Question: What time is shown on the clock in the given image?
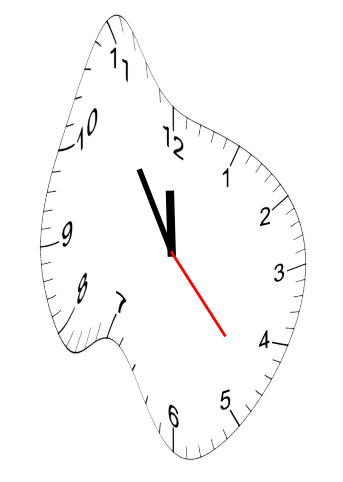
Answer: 11:54:23